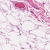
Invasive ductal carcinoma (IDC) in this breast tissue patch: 0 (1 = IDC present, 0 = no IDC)